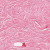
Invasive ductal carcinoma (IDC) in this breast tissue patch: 0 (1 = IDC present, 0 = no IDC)